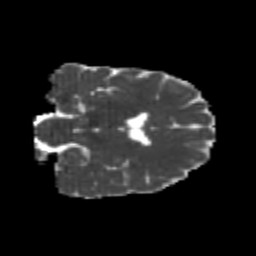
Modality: MD
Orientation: coronal
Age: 24
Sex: female
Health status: healthy
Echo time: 0.074 s